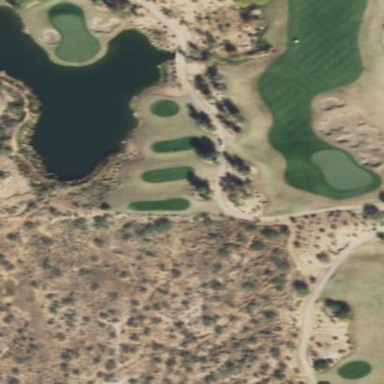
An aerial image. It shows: Area of rough grass used for golf.